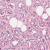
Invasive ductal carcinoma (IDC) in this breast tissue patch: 1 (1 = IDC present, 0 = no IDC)